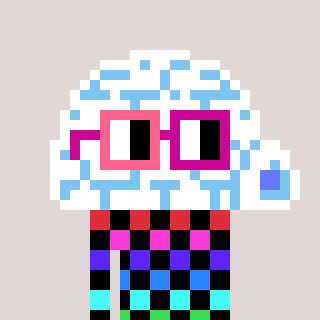
a pixel art character with square pink and red glasses, a igloo-shaped head and a orange-colored body on a warm background